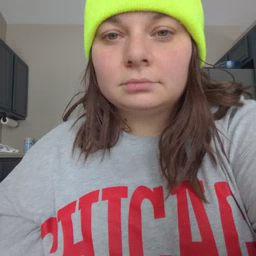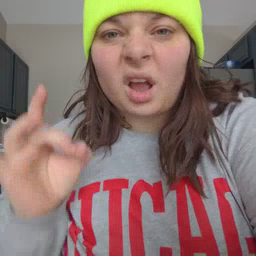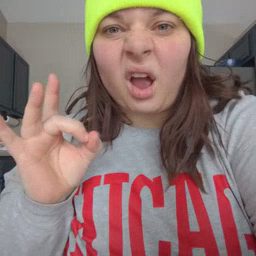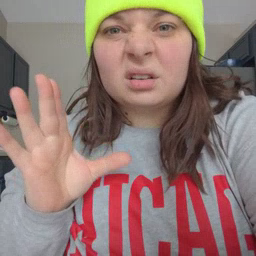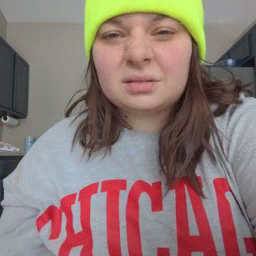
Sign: hate